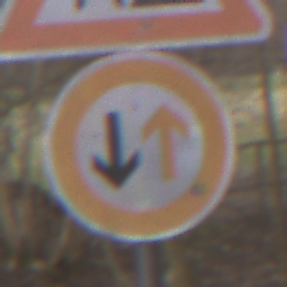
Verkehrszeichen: VorrangDesGegenverkehrs
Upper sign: Arbeitsstelle
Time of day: MorningAfternoon
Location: Outdoor (Nature)
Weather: Overcast
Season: Autumn
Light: Natural